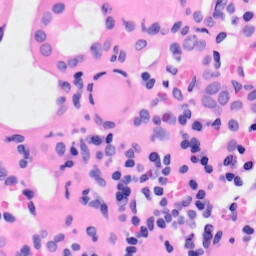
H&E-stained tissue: Kidney